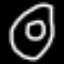
Label: donut